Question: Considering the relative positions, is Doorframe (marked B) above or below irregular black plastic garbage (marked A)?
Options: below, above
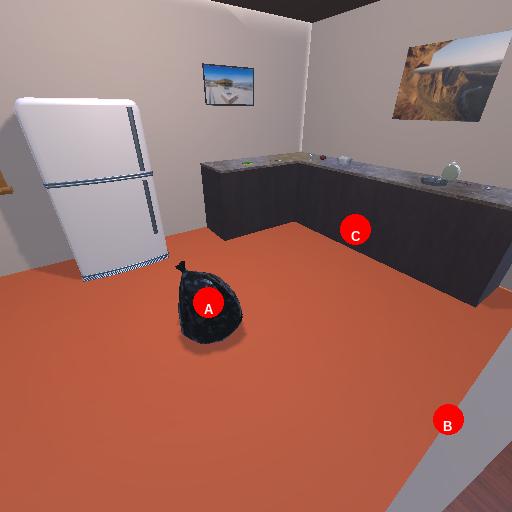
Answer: below